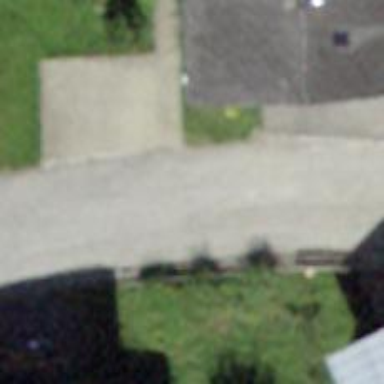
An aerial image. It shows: Residential road with asphalt surface.